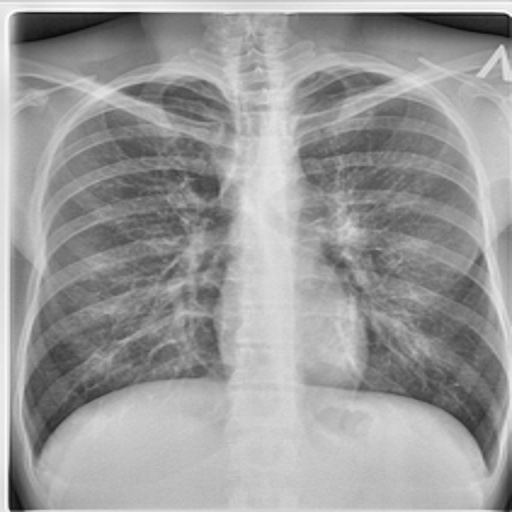
Finding: TUBERCULOSIS